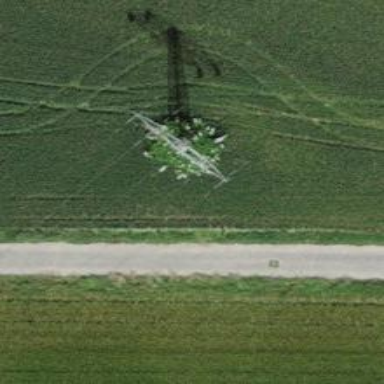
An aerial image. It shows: Lattice structure tower used for power transmission.